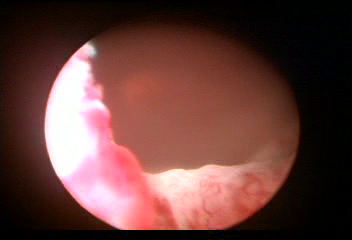
Modality: WLC
Class: Normal mucosa
Bladder cancer association: No